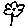
Label: flower